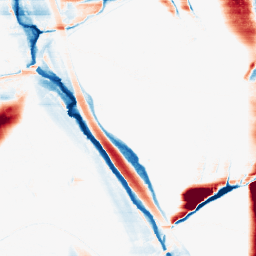
Category: morphological
Decomposition family: morphological_rect
Decomposition parameters: operation: average
width: 50
height: 3
Upsampling method: cubic_catmull_rom
Upsampling parameters: scale: 2
Upsampling scale: 2